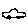
Label: car